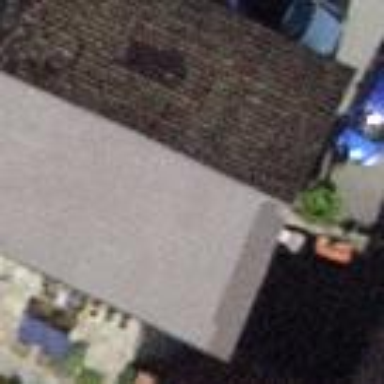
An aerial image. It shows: Shed.